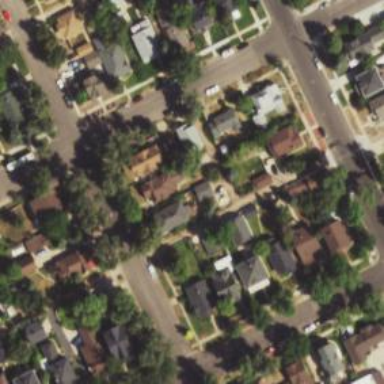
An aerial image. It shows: Alley classified as service road.